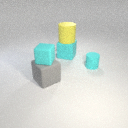
large cyan rubber cube below large yellow rubber cylinder